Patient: sex M, age 52
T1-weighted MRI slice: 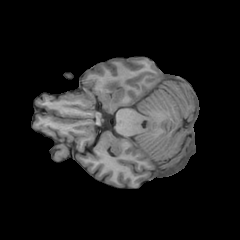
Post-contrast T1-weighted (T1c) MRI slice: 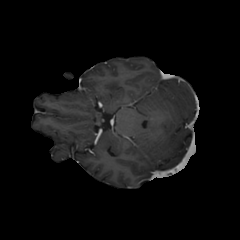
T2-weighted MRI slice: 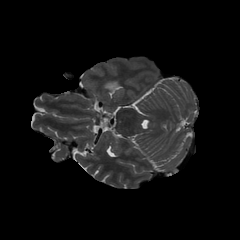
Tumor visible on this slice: yes
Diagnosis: Glioblastoma, IDH-wildtype
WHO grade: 4